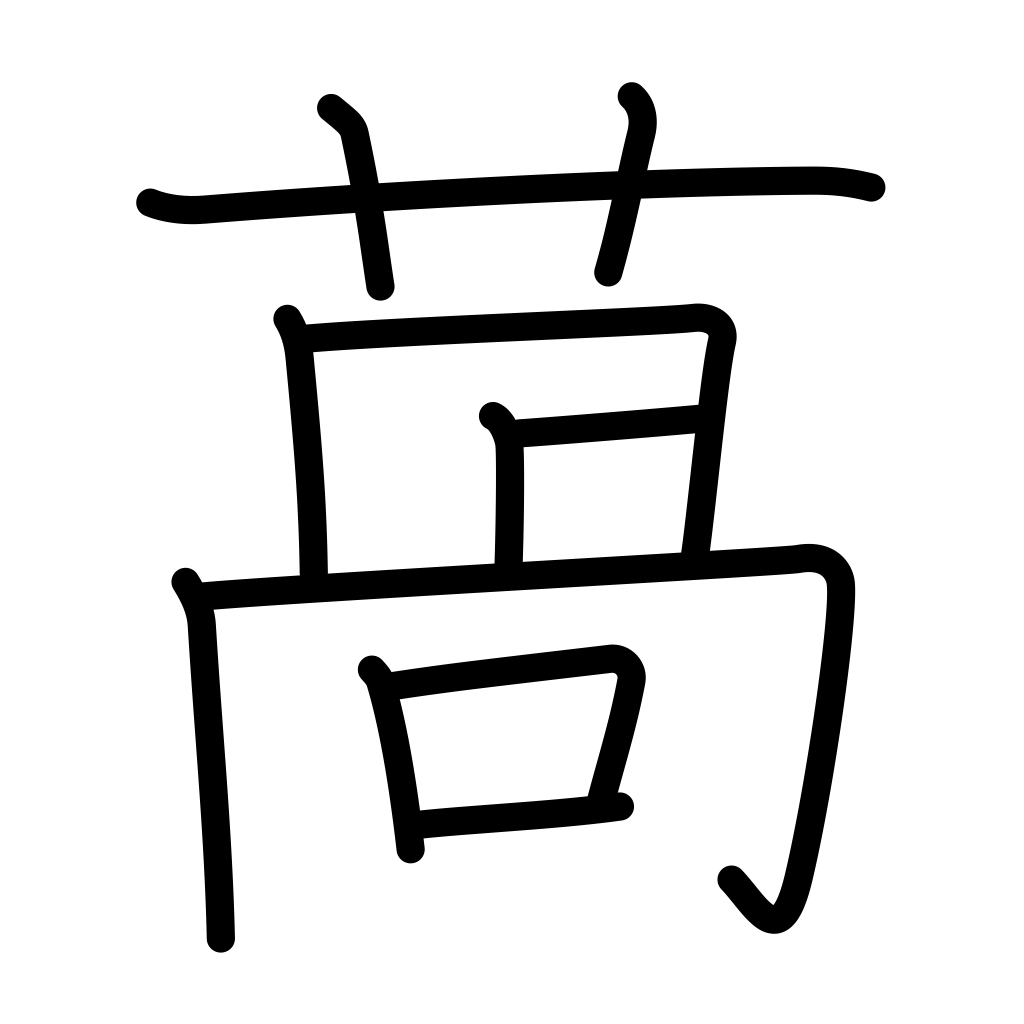
Meaning: lettuce